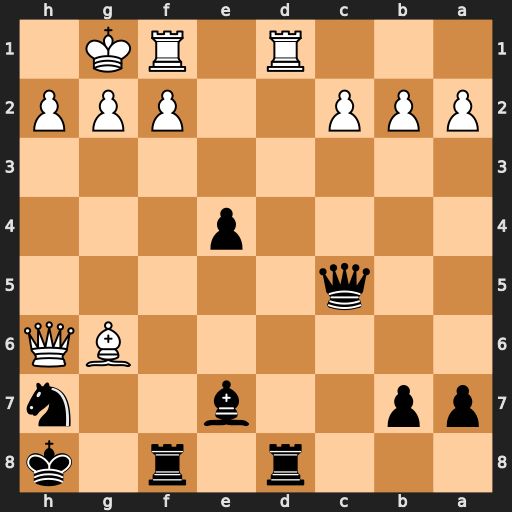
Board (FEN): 3r1r1k/pp2b2n/6BQ/2q5/4p3/8/PPP2PPP/3R1RK1
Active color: b
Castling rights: -
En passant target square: -
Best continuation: Qxf2+ Kh1 Qxf1+ Rxf1 Rxf1#